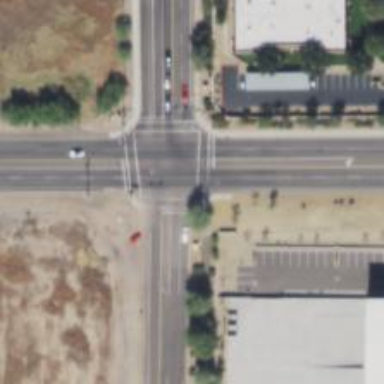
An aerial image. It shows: Solid stop line on the road marking.